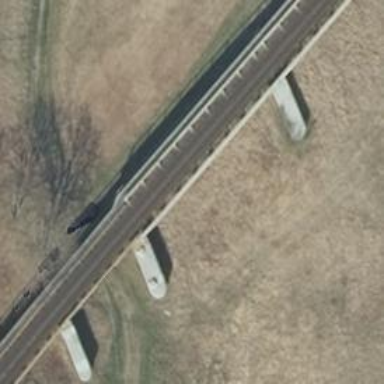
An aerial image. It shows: Bridge over railway line.